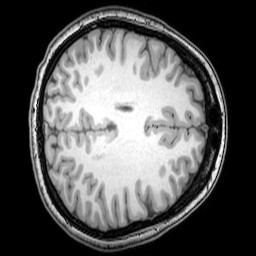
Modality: T1w
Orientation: axial
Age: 24
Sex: female
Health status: healthy
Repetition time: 0.081 s
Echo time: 0.037 s